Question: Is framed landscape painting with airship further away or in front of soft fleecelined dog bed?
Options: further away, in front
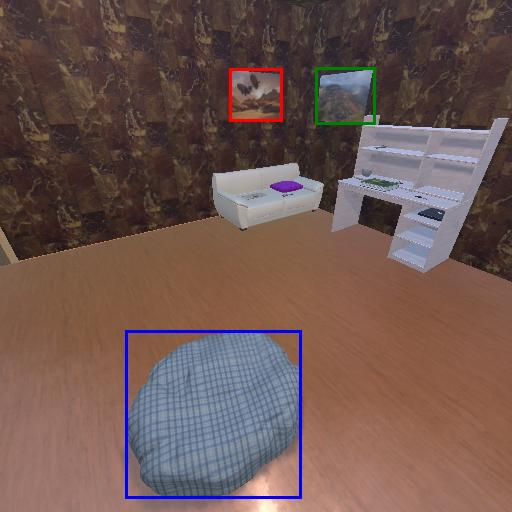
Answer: further away